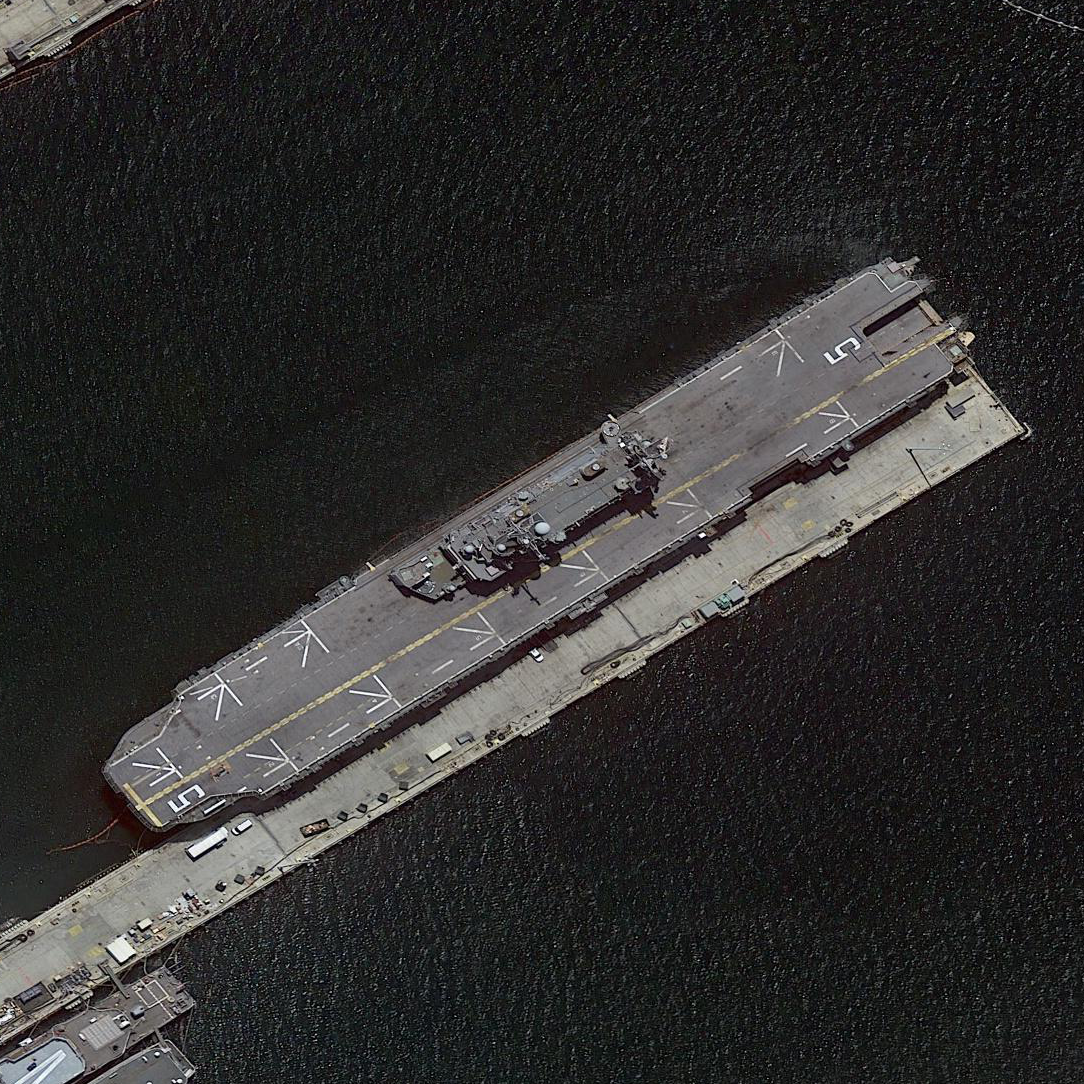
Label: assault